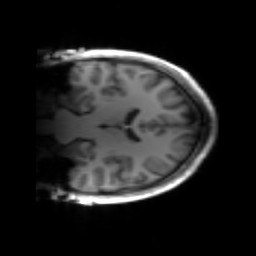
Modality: inplaneT1
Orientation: coronal
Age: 26
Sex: male
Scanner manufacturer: siemens
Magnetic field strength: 3 T
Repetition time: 1.2 s
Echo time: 0.00251 s